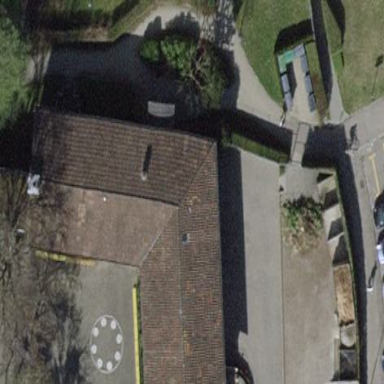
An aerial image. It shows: School building.